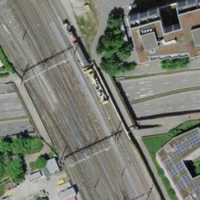
EUNIS habitat code: 57
Species observed at this site:
Chaenorhinum minus